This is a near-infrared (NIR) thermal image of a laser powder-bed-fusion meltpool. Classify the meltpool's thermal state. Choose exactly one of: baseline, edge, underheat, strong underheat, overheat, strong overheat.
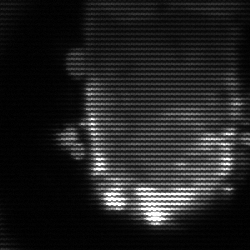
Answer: baseline